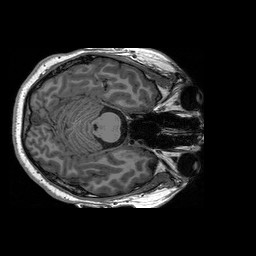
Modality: T1w
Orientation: coronal
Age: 25
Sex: male